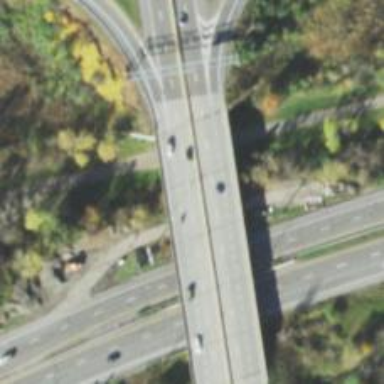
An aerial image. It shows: Primary highway bridge that is also expressway.